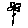
Label: flower